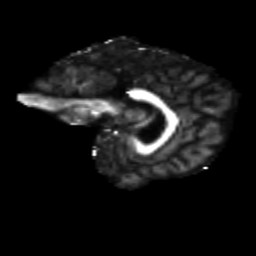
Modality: FA
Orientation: sagittal
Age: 59
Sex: female
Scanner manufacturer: siemens
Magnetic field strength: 3 T
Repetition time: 4.71 s
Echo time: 0.0906 s